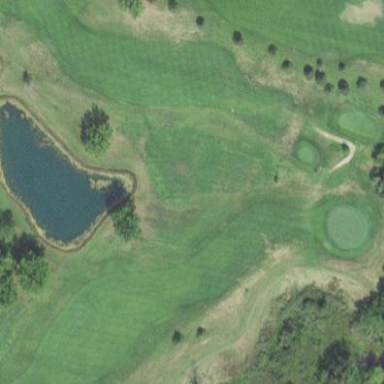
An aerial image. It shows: Golf fairway surrounded by grass.